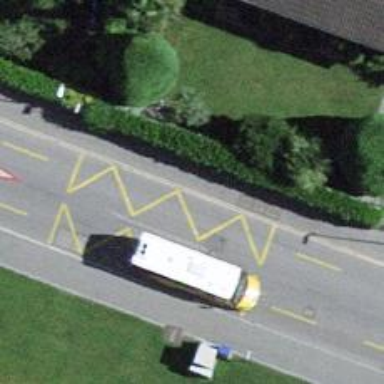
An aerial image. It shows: Bus stop with platform for public transport.